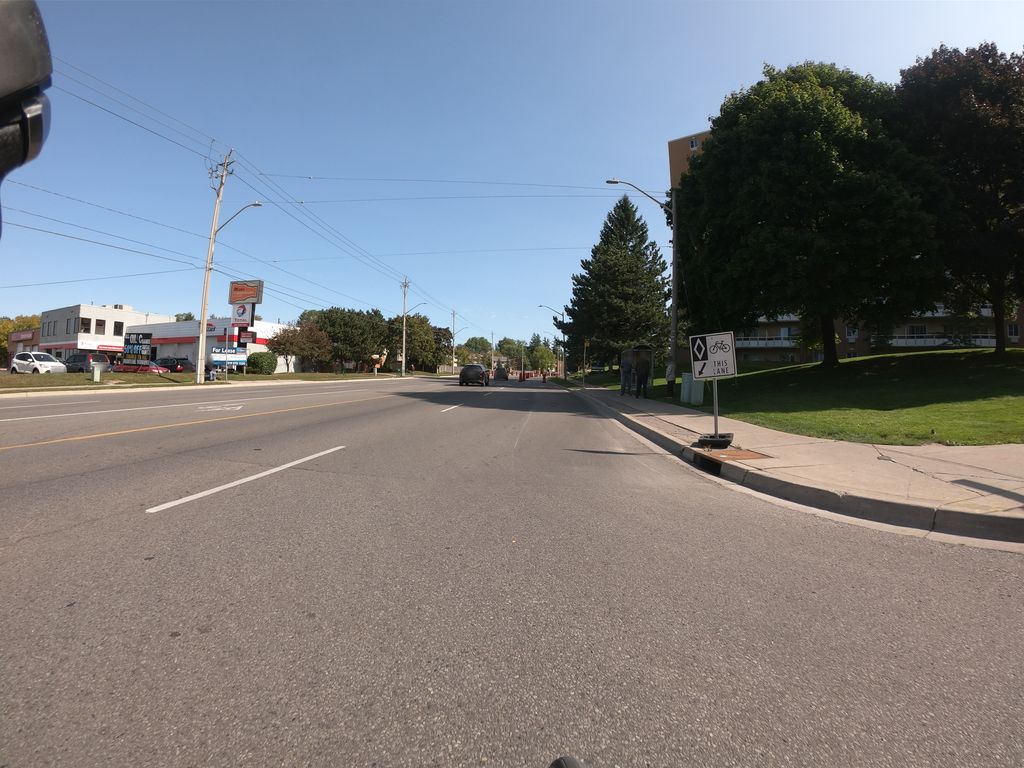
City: kitchener-waterloo